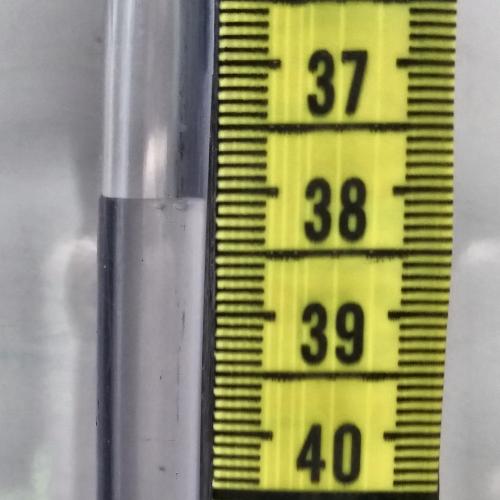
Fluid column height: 38.1 cm